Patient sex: M
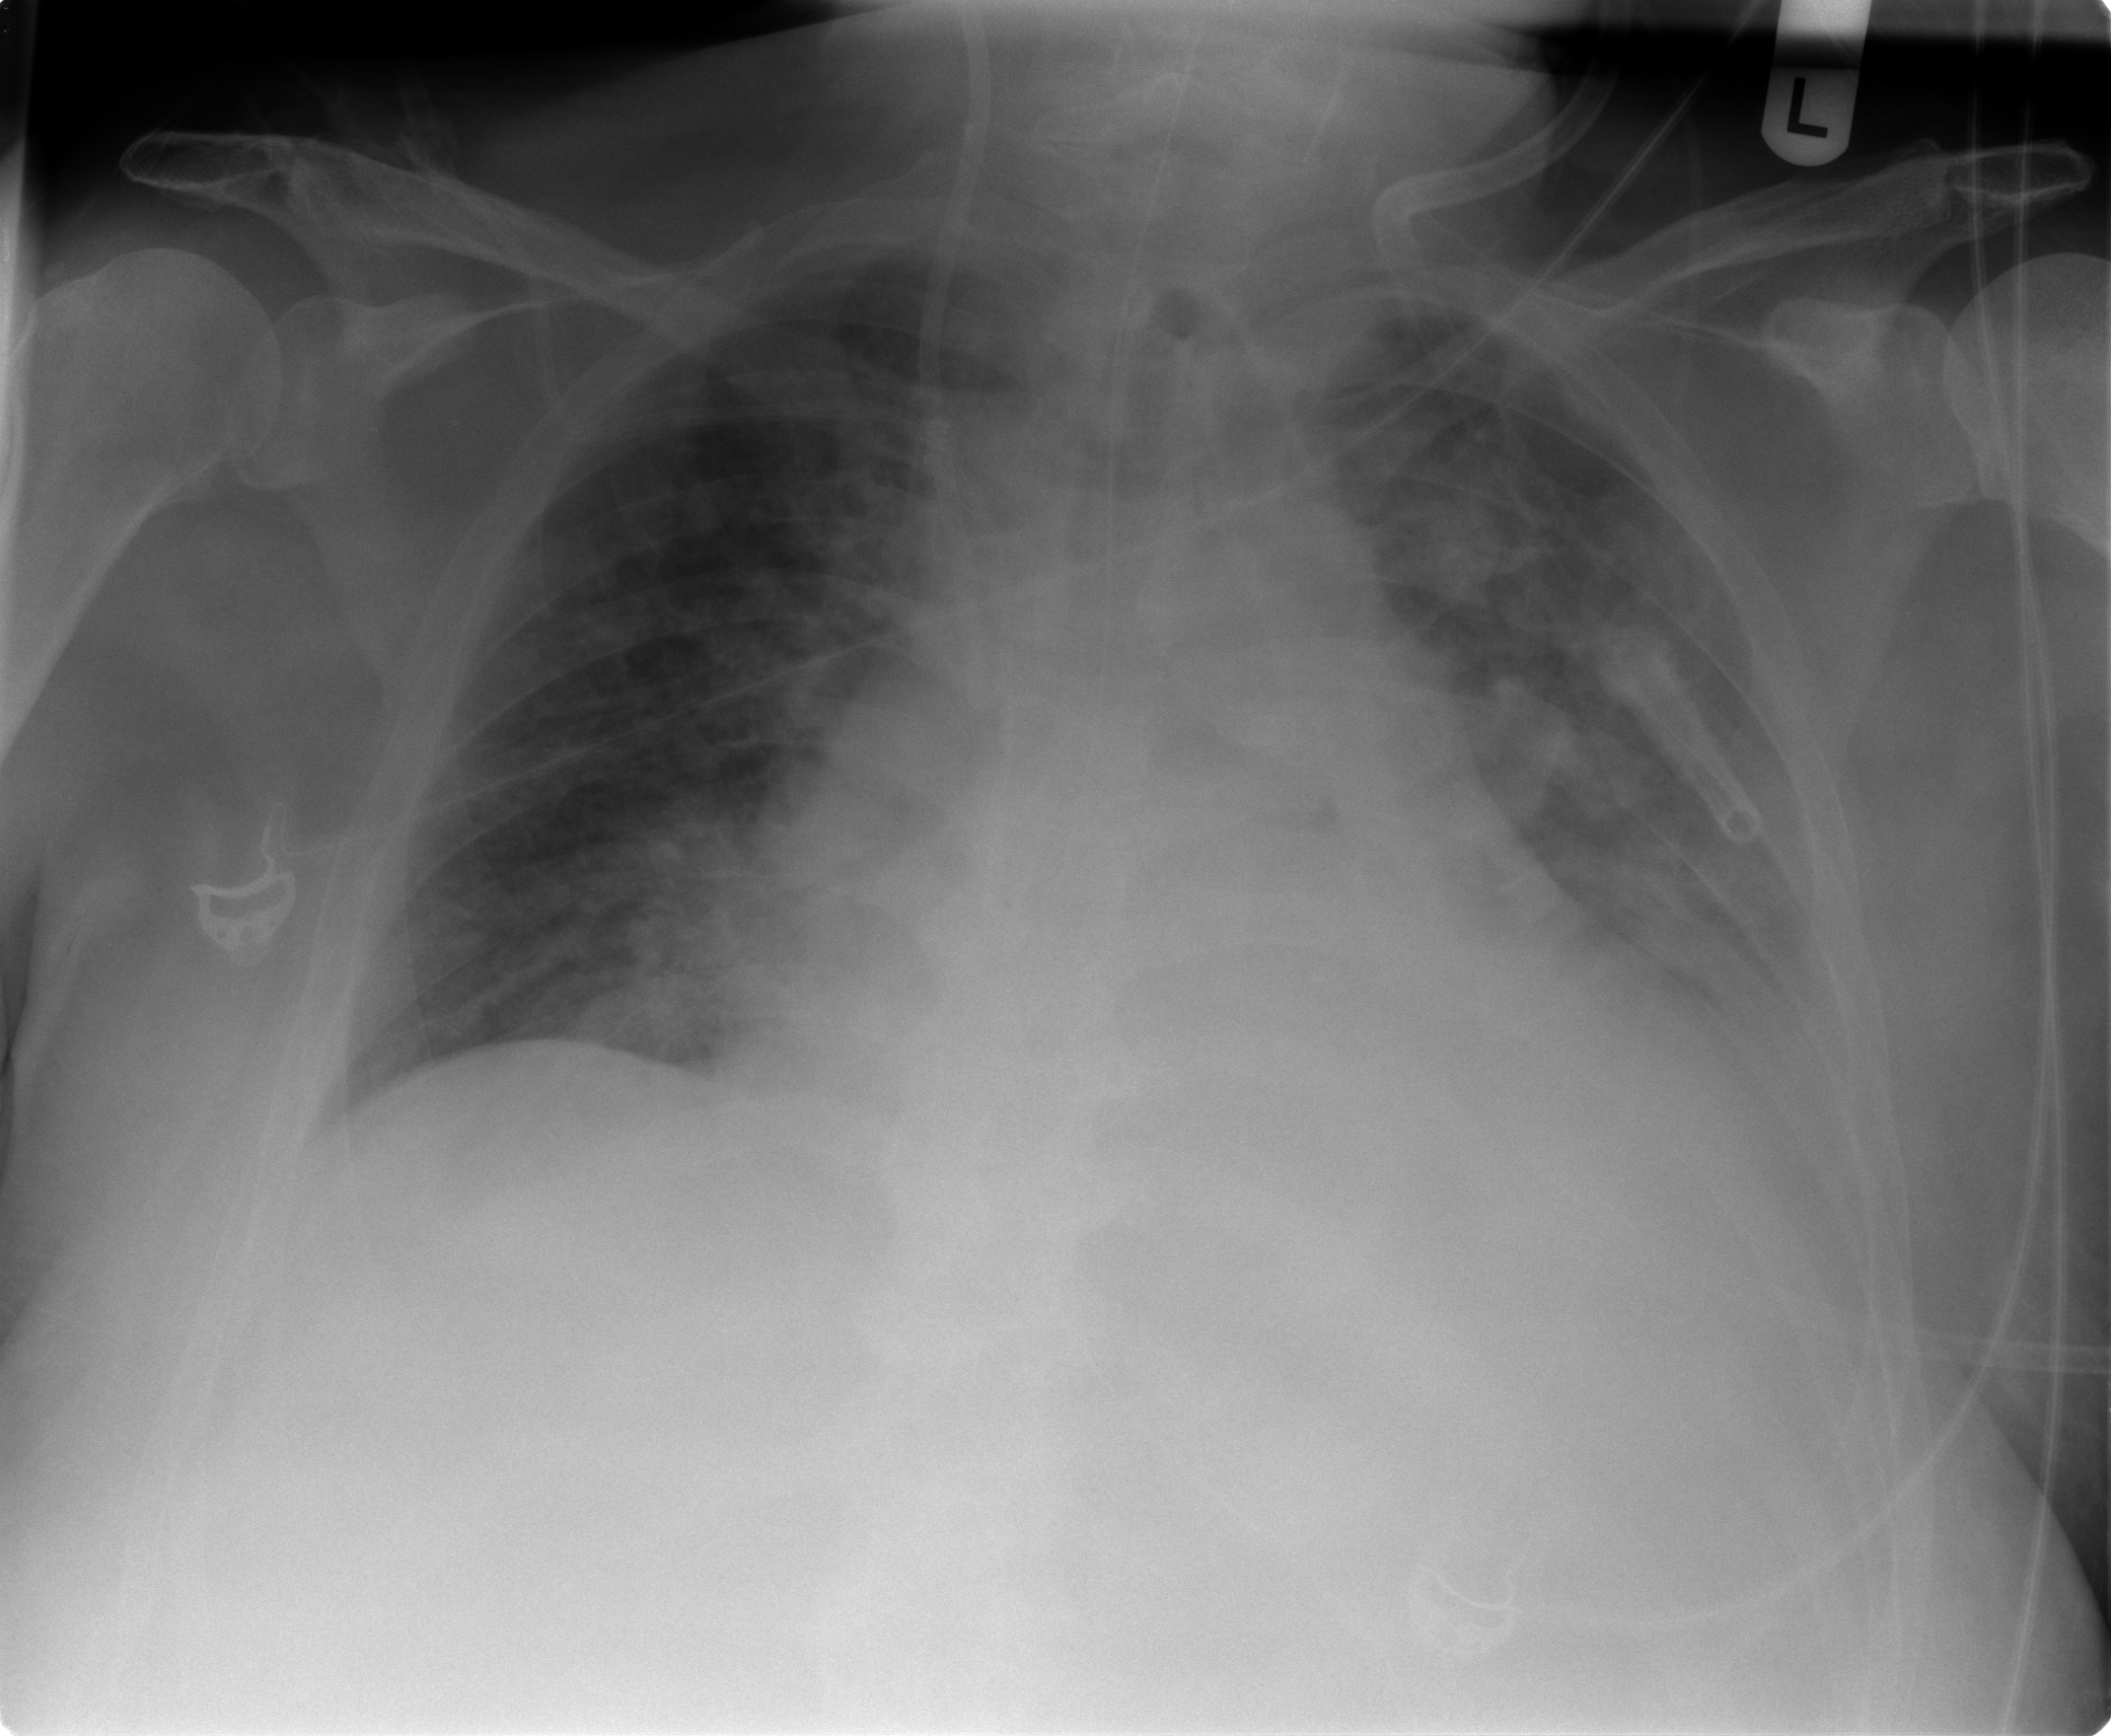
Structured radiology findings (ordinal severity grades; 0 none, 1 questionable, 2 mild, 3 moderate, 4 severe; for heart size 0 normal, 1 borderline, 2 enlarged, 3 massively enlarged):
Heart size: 2
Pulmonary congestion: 2
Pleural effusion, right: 0
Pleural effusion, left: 2
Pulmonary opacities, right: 0
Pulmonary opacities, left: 2
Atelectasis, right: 2
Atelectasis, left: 2